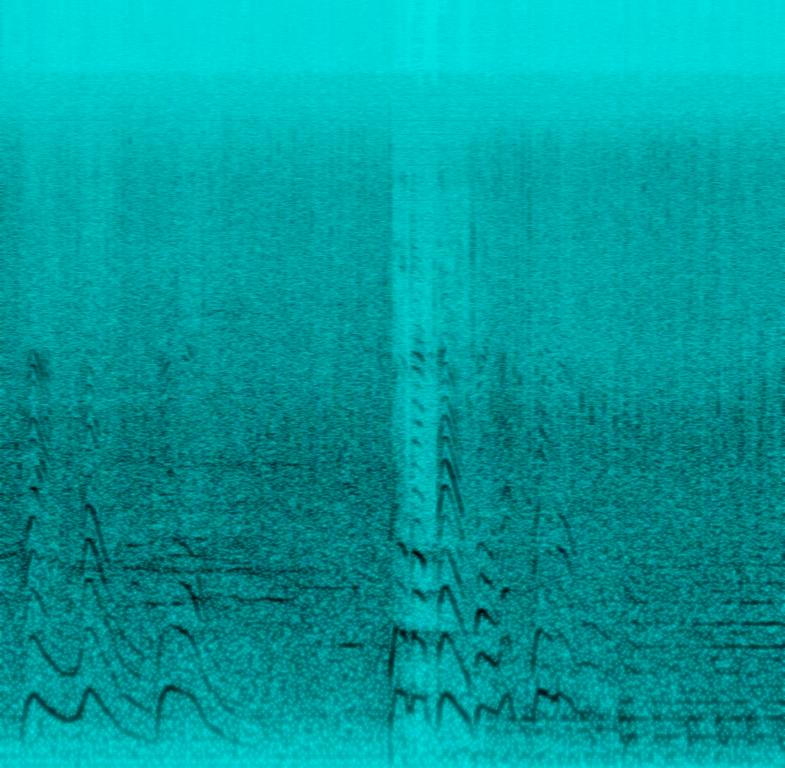
This is a swing jazz music performance. The main melody is being played by trumpets while the brass section as a whole provides the melodic background. There is an upright bass playing an eighth-note walking bass line. The acoustic drums are playing a swing jazz beat in the rhythmic background. There is a smooth and vibrant atmosphere to the piece. It could be playing in the soundtrack of a video game. This piece could also be used in the soundtracks of historical drama pieces.